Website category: jobs
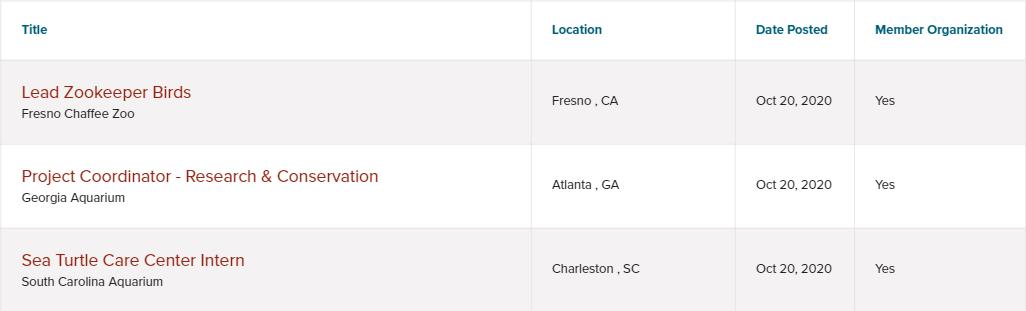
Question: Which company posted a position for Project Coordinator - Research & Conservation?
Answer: Georgia Aquarium

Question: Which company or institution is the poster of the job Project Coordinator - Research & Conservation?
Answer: Georgia Aquarium

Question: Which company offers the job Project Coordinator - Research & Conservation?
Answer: Georgia Aquarium

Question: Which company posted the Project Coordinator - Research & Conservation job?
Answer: Georgia Aquarium

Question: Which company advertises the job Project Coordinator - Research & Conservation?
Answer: Georgia Aquarium

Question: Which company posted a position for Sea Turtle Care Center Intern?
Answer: South Carolina Aquarium

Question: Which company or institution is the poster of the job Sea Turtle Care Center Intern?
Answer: South Carolina Aquarium

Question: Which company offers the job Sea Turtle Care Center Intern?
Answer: South Carolina Aquarium

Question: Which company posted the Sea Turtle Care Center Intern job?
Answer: South Carolina Aquarium

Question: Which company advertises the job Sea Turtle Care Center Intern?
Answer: South Carolina Aquarium

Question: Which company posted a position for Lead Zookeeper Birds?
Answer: Fresno Chaffee Zoo

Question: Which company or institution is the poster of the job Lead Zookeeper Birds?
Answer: Fresno Chaffee Zoo

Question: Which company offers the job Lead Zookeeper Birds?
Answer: Fresno Chaffee Zoo

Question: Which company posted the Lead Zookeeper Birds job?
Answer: Fresno Chaffee Zoo

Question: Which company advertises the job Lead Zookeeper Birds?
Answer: Fresno Chaffee Zoo

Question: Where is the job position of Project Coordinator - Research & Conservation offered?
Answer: Atlanta , GA

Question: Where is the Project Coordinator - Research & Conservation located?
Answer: Atlanta , GA

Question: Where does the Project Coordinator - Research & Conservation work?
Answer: Atlanta , GA

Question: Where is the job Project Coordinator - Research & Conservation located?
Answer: Atlanta , GA

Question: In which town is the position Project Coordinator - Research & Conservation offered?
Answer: Atlanta , GA

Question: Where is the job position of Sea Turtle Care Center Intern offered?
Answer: Charleston , SC

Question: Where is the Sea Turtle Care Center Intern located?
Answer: Charleston , SC

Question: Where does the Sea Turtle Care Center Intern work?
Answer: Charleston , SC

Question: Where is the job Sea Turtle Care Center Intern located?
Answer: Charleston , SC

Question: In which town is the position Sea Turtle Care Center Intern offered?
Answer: Charleston , SC

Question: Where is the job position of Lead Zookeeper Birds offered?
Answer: Fresno , CA

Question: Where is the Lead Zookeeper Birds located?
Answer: Fresno , CA

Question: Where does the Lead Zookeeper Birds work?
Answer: Fresno , CA

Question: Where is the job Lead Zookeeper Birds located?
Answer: Fresno , CA

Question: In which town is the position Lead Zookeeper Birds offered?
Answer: Fresno , CA

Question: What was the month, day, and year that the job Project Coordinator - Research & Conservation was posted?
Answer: Oct 20, 2020

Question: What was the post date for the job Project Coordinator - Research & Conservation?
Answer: Oct 20, 2020

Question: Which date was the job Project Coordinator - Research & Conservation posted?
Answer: Oct 20, 2020

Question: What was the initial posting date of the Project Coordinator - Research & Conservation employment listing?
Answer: Oct 20, 2020

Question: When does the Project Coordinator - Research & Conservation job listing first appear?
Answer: Oct 20, 2020

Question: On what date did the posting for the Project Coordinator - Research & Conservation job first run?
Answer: Oct 20, 2020

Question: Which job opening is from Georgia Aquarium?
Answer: Project Coordinator - Research & Conservation

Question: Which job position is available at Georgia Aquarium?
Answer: Project Coordinator - Research & Conservation

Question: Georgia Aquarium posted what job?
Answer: Project Coordinator - Research & Conservation

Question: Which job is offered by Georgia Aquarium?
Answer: Project Coordinator - Research & Conservation

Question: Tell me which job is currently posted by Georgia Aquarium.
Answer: Project Coordinator - Research & Conservation

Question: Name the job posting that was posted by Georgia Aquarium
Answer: Project Coordinator - Research & Conservation

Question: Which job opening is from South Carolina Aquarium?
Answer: Sea Turtle Care Center Intern

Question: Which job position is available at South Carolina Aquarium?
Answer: Sea Turtle Care Center Intern

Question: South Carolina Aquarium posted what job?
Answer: Sea Turtle Care Center Intern

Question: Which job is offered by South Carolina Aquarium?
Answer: Sea Turtle Care Center Intern

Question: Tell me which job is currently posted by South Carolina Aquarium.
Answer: Sea Turtle Care Center Intern

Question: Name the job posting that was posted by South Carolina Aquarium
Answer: Sea Turtle Care Center Intern

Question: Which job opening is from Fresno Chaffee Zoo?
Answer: Lead Zookeeper Birds

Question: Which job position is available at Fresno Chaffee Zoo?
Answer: Lead Zookeeper Birds

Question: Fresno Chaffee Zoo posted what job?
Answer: Lead Zookeeper Birds

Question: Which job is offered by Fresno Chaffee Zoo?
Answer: Lead Zookeeper Birds

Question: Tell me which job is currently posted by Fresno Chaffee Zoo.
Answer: Lead Zookeeper Birds

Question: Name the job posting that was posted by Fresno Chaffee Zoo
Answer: Lead Zookeeper Birds

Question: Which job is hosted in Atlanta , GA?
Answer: Project Coordinator - Research & Conservation

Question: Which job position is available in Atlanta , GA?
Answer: Project Coordinator - Research & Conservation

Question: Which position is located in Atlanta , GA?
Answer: Project Coordinator - Research & Conservation

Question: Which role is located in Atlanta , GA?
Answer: Project Coordinator - Research & Conservation

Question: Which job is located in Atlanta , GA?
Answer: Project Coordinator - Research & Conservation

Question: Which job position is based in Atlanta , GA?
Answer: Project Coordinator - Research & Conservation

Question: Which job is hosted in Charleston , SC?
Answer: Sea Turtle Care Center Intern

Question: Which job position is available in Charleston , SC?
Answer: Sea Turtle Care Center Intern

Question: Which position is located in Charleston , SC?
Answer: Sea Turtle Care Center Intern

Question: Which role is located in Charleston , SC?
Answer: Sea Turtle Care Center Intern